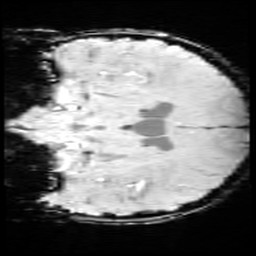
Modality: SWI
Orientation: coronal
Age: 11
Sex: male
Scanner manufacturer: siemens
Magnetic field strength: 3 T
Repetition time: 0.027 s
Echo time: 0.02 s